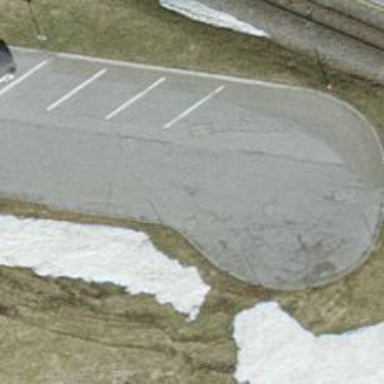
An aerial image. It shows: Parking aisle designated as service road.